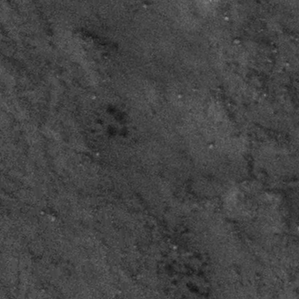
Label: frost